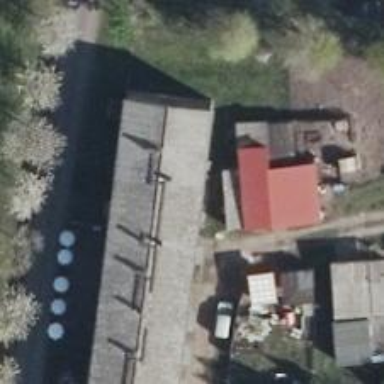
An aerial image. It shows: Restaurant.